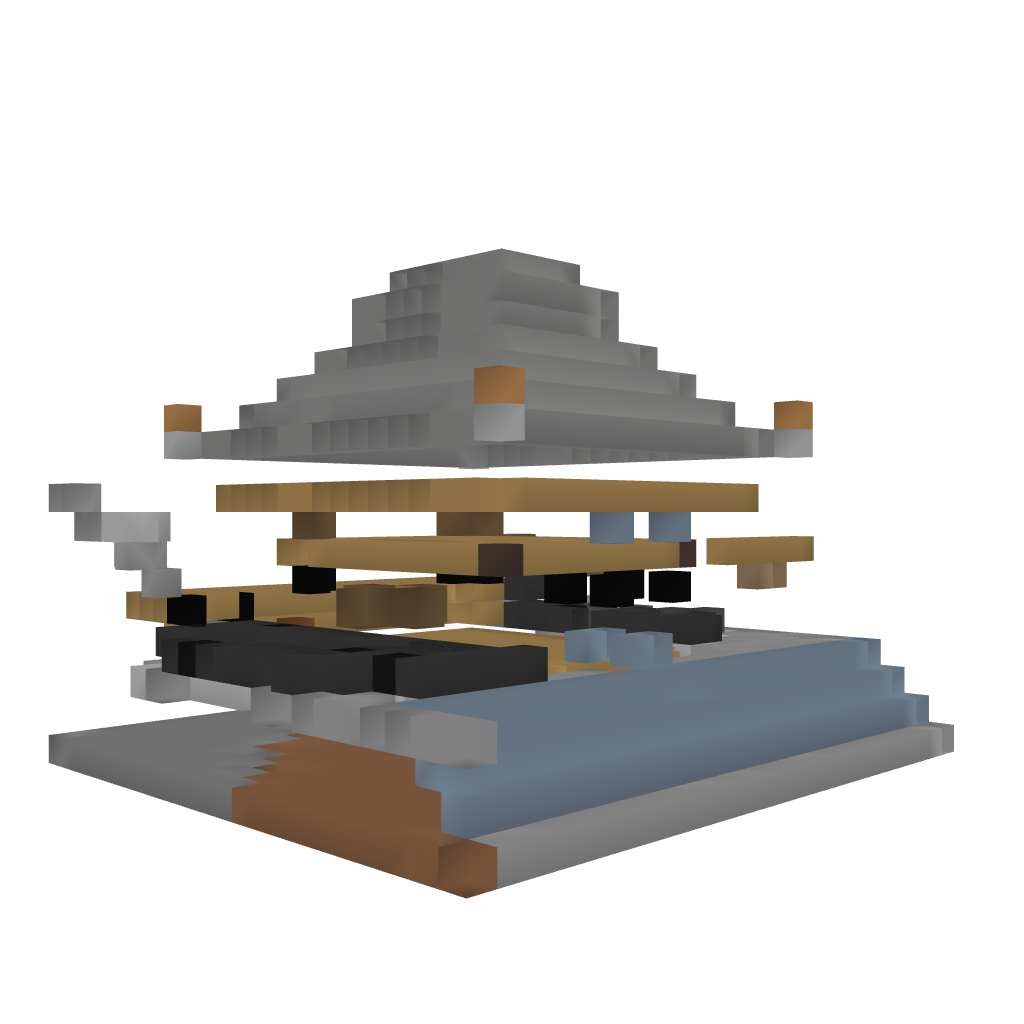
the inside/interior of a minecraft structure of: Japanese Pagoda